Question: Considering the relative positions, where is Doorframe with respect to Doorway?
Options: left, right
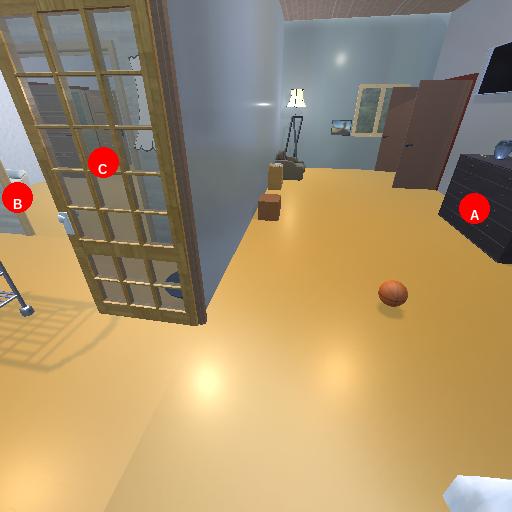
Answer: left